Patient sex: F
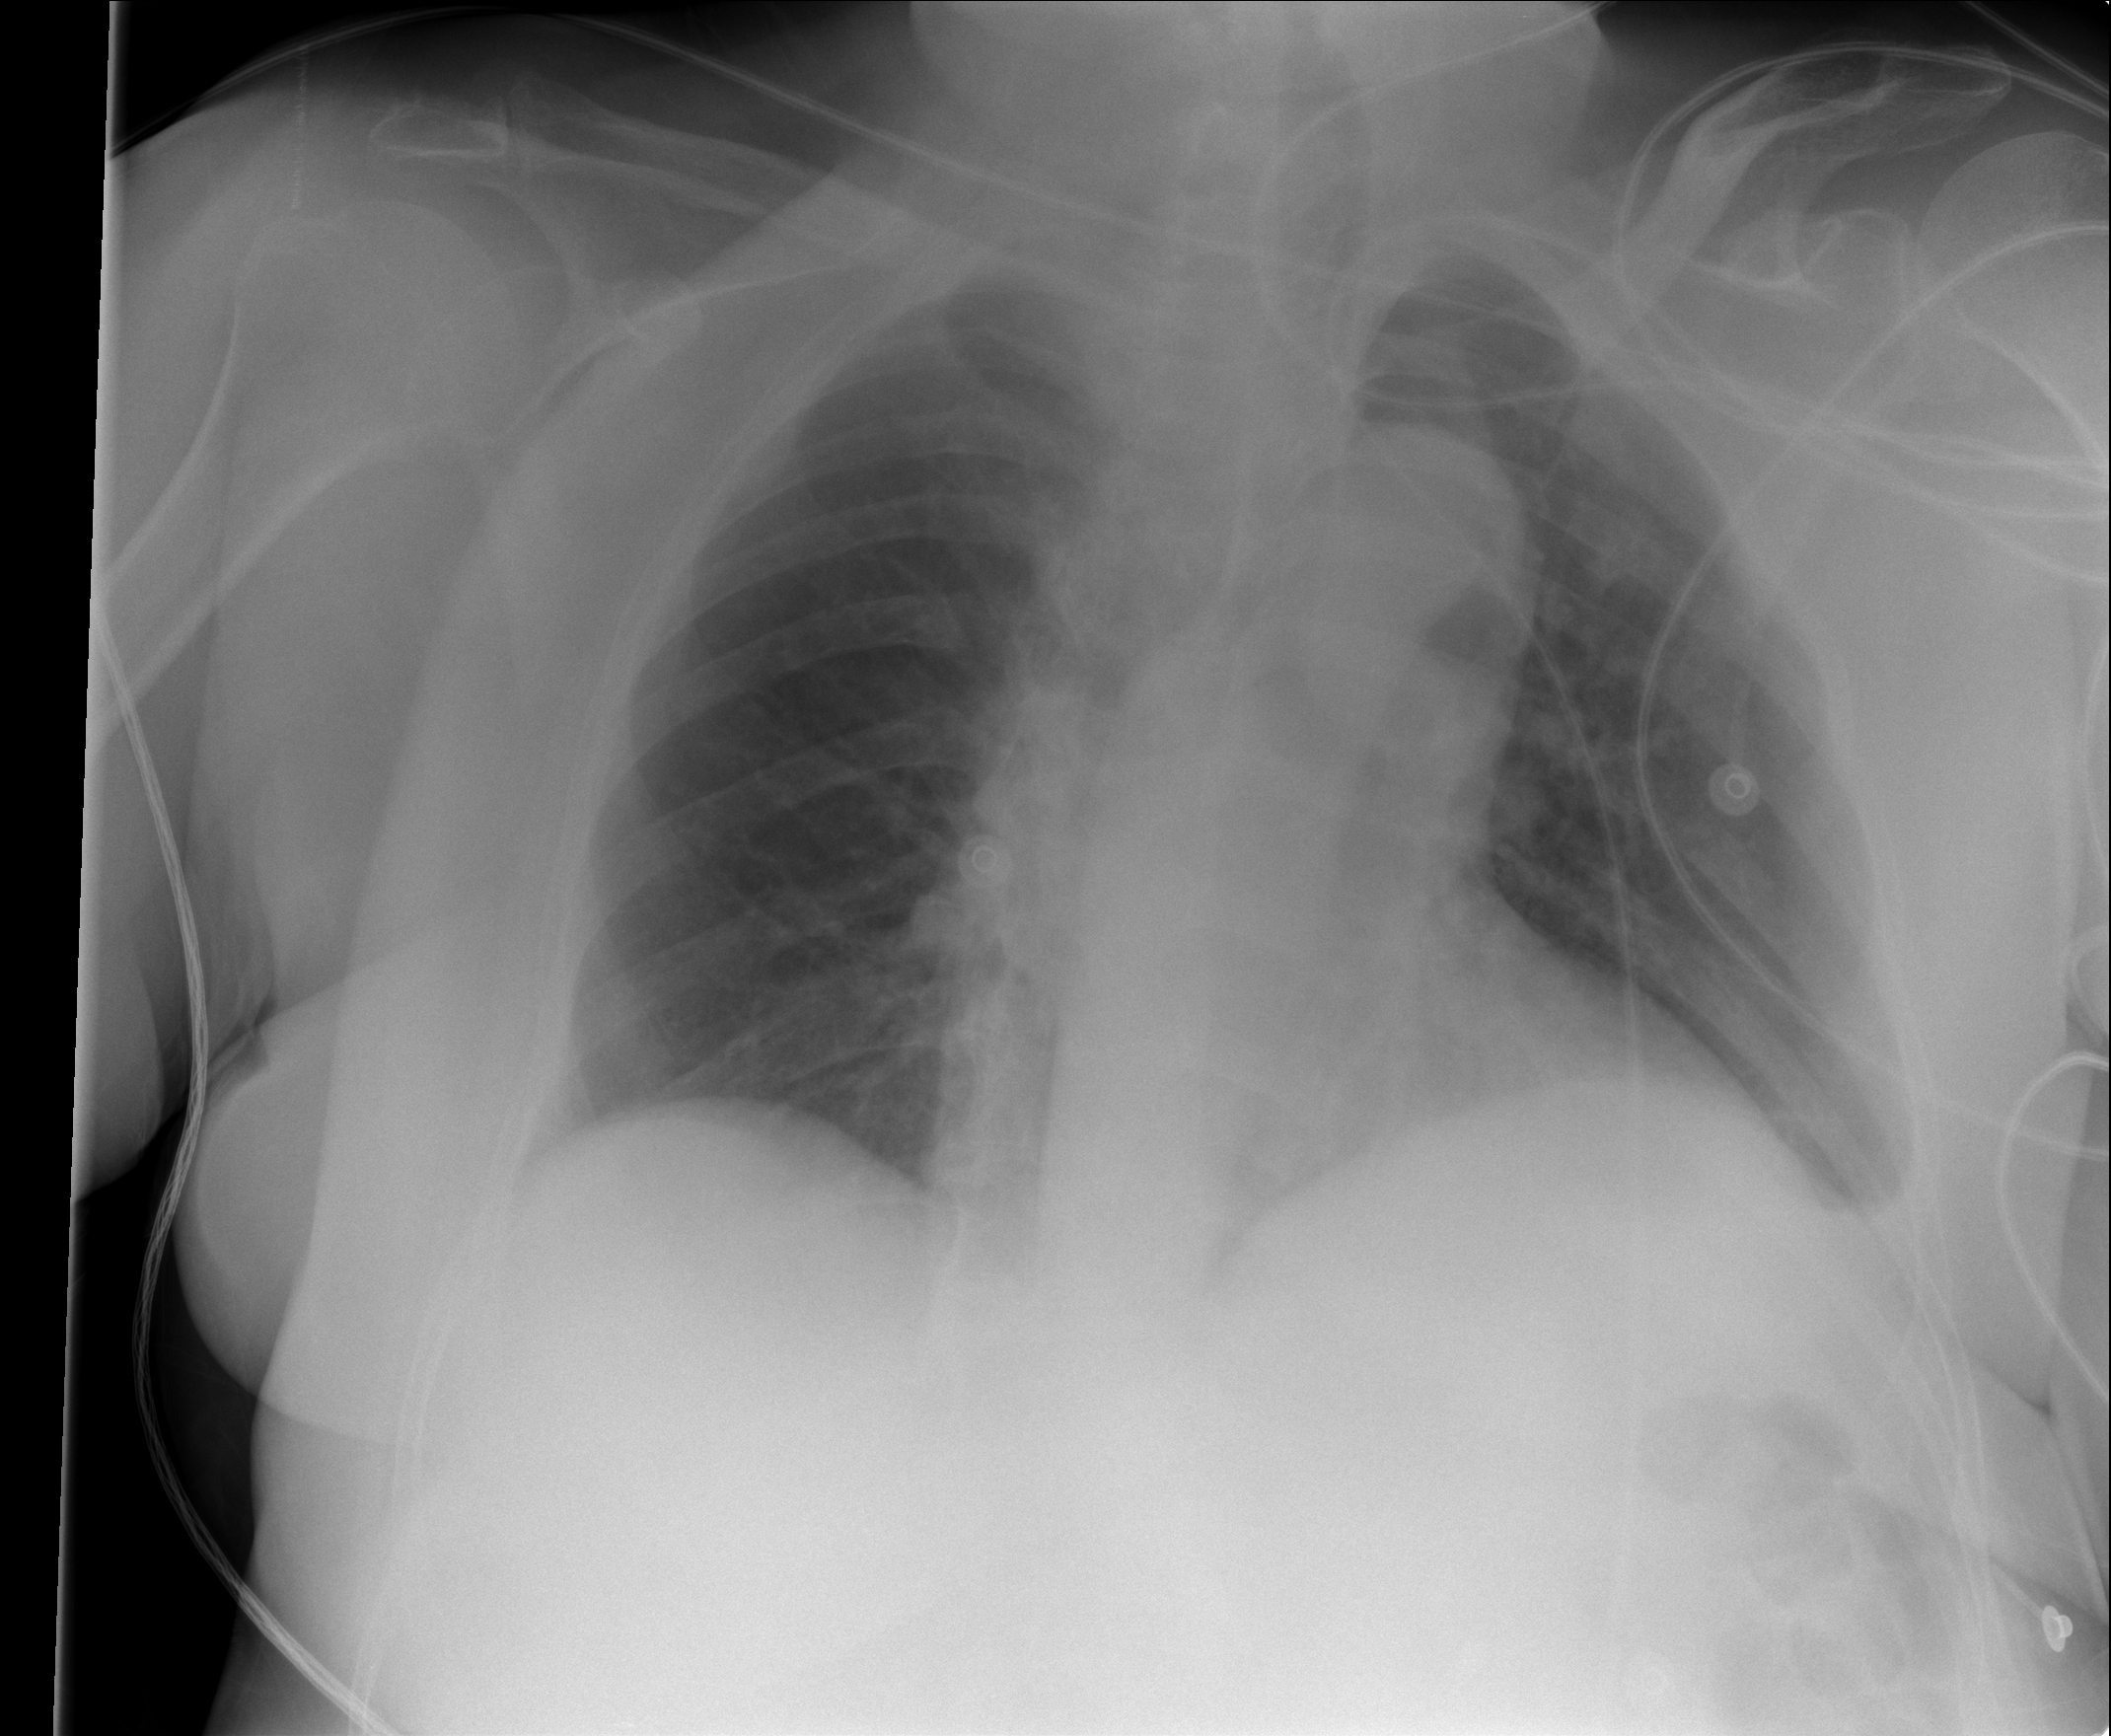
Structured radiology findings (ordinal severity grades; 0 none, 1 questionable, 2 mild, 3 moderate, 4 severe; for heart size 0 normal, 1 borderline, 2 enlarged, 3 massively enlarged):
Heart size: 2
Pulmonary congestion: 0
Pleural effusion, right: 0
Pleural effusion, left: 2
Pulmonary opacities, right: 0
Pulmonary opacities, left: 0
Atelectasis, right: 0
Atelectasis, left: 0